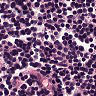
Metastatic tissue present: no